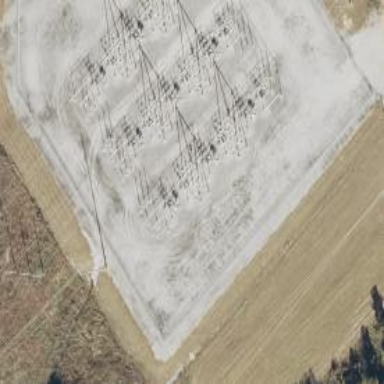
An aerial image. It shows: Switch for power supply.